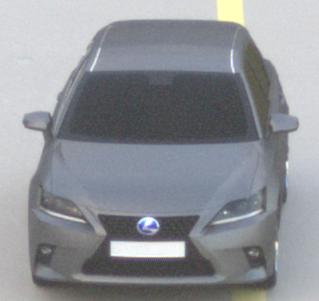
Make: Lexus
Model: CT 200h
Detailed model: CT (A10)
Model produced from: 2014/03
Model produced until: 2017/10
Doors: 5
Color: gray
Road condition: dry road
Daytime: sunrise or sunset
Contrast: low contrast